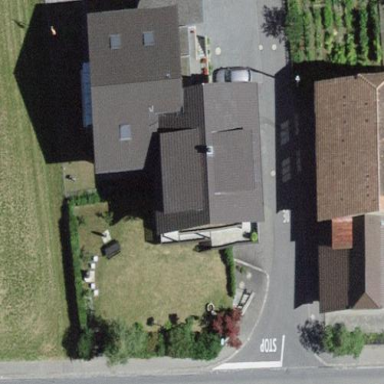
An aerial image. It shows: Residential building.